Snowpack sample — Buffalo Mountain, Silverthorne, Colorado, USA (1/25/25, 10:11 AM MST)
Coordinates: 39.6222, -106.1139
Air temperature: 22 °F
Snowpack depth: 110 cm
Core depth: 30 cm
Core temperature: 42.8 °F
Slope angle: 12°, slope face: 102°
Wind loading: high
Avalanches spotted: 0
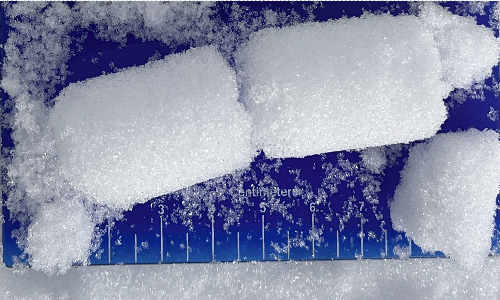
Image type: core
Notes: No avalanches nearby, collected on the outskirts of a fire break 15 meters from the treeline, on way to Buffalo and Red Mountain